Question: I have a ledger and I want to SUM the cells that are 4 cells RIGHT of any specific date.
For example I want to SUM all the numbers in all cells 4 spaces RIGHT of the 01-Feb-19

Many thanks,
Colm
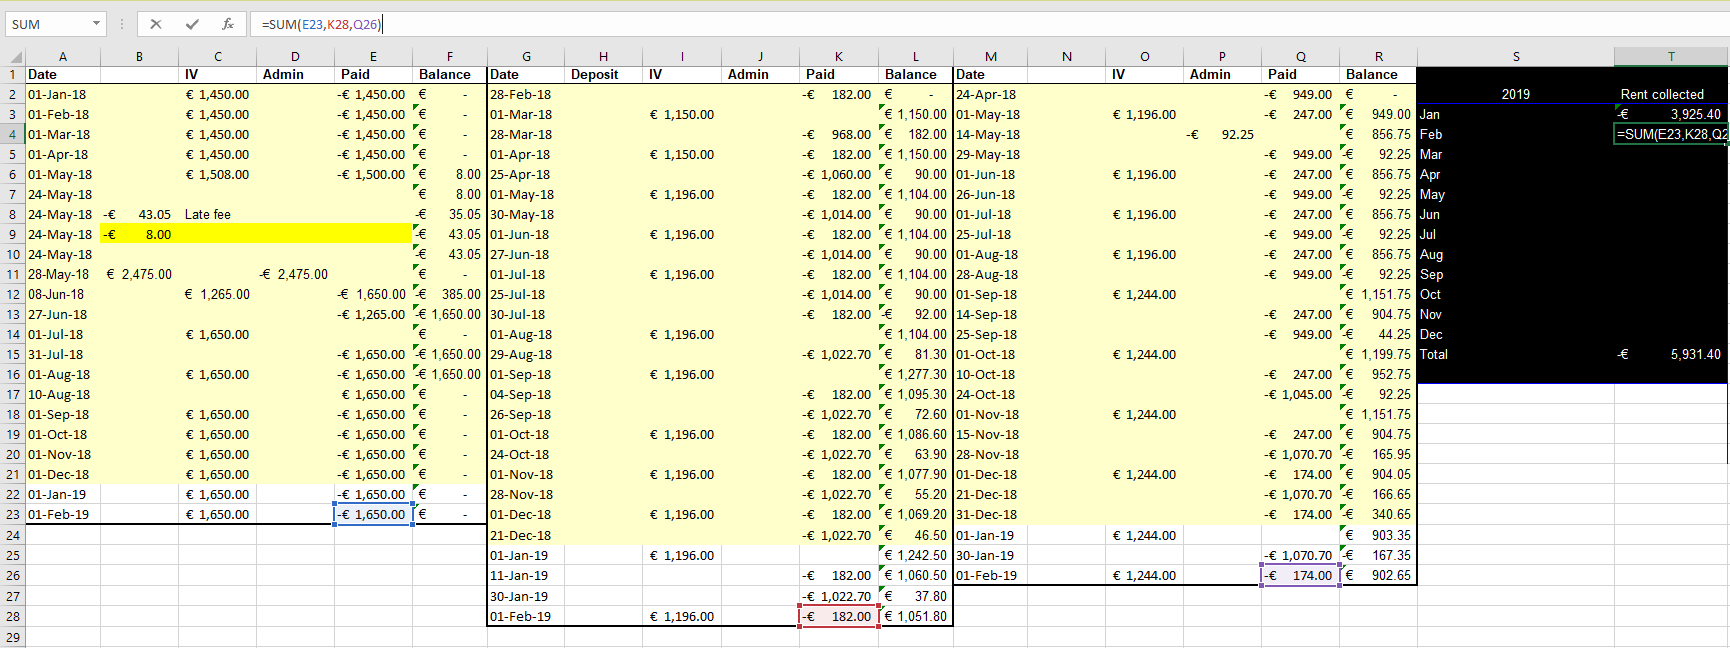
Answer: A simple SUMIF will do it:
'''
=SUMIF(A:M,"01-Feb-19",E:Q)
'''
The key is the offset same size ranges.